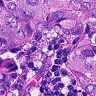
Metastatic tissue present: yes